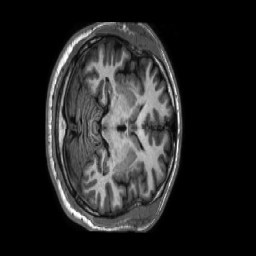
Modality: T1w
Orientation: axial
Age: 37
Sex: male
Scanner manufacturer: philips
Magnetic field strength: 1.5 T
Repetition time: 0.00782 s
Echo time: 0.003561 s